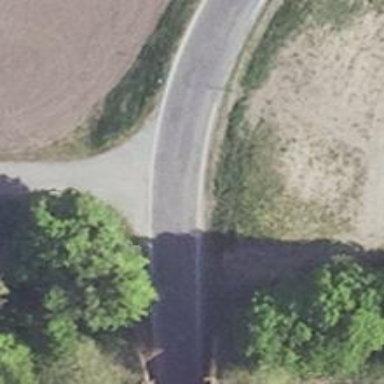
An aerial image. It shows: Secondary road.